Aerial crown-view tile of a tropical tree (Barro Colorado Island, Panama), acquired 20250317:
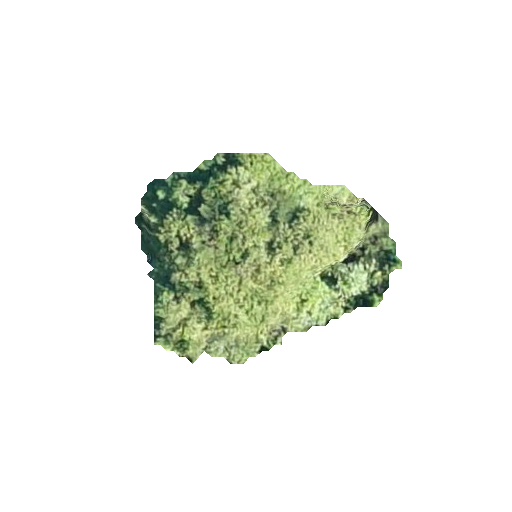
Species: Cordia alliodora
GBIF accepted scientific name: Cordia alliodora
Crown area: 57.696 m²